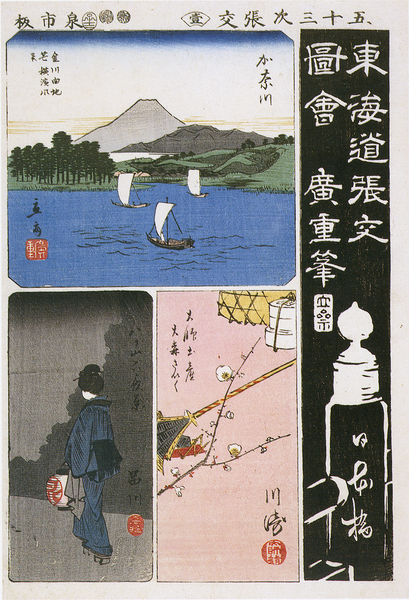
Titel: Station an der Nihonbashi Brücke. Bei Nacht mit einer Papierlampe spazierende Frau u.a.; aus der Serie: Harimaze Bilder der Tokaido Straße
Künstler: Utagawa Hiroshige
Institution: Wisconsin, Chazen Museum of Art, E. B. Van Vleck Collection
Schlagwörter: berg, blau, meer, wasser, bäume, grün, see, blume, frau, grau, laterne, weiss, blüten, ast, drei, boot, boote, holzschnitt, japan, schiff, schiffe, bilder, berge, japanisch, schriftzeichen, bucht, segelboote, druck, china, kimono, lampion, kirschblüten, vierteilig, fuji, hiroshige